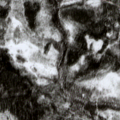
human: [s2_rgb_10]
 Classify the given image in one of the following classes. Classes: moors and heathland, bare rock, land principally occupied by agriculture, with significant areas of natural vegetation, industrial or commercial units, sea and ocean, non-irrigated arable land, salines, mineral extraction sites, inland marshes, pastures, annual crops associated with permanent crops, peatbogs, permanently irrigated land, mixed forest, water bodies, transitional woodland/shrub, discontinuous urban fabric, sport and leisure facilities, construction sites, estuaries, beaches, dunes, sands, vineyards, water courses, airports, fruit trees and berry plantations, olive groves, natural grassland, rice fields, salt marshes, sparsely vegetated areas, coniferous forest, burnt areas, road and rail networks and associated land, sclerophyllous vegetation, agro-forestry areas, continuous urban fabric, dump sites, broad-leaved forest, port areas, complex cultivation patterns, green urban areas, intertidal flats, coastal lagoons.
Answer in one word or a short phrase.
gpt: broad-leaved forest, coniferous forest, mixed forest, peatbogs